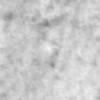
Label: no_change